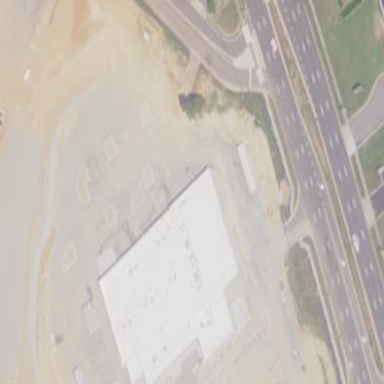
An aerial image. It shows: Retail building with car shop.